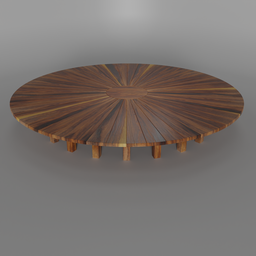
Label: furniture